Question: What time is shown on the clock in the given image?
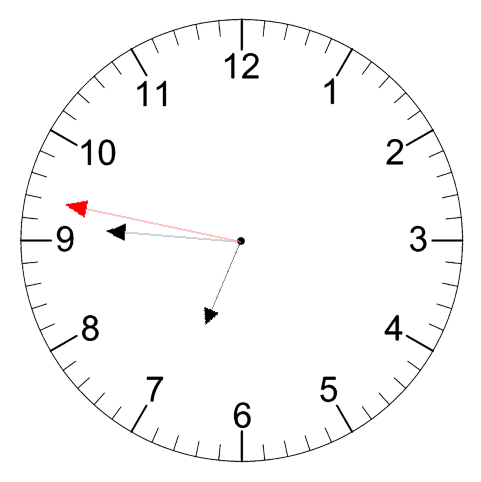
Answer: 06:45:47